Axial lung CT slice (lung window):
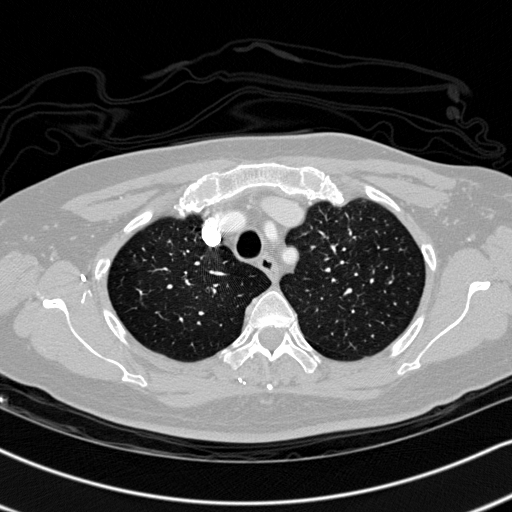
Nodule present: no